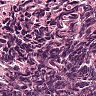
Metastatic tissue present: no